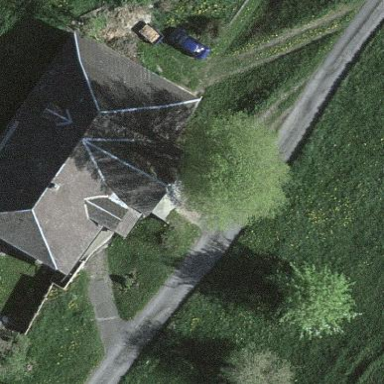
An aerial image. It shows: Farm building.